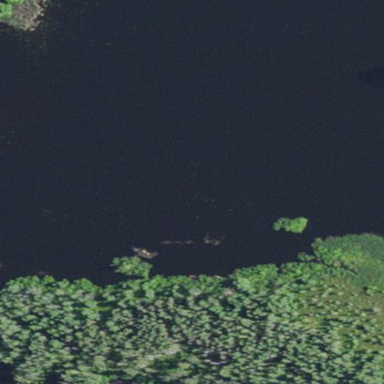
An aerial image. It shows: Bog wetland.